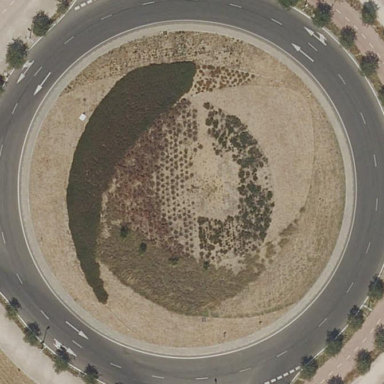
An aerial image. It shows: Residential road with asphalt surface leading to roundabout.